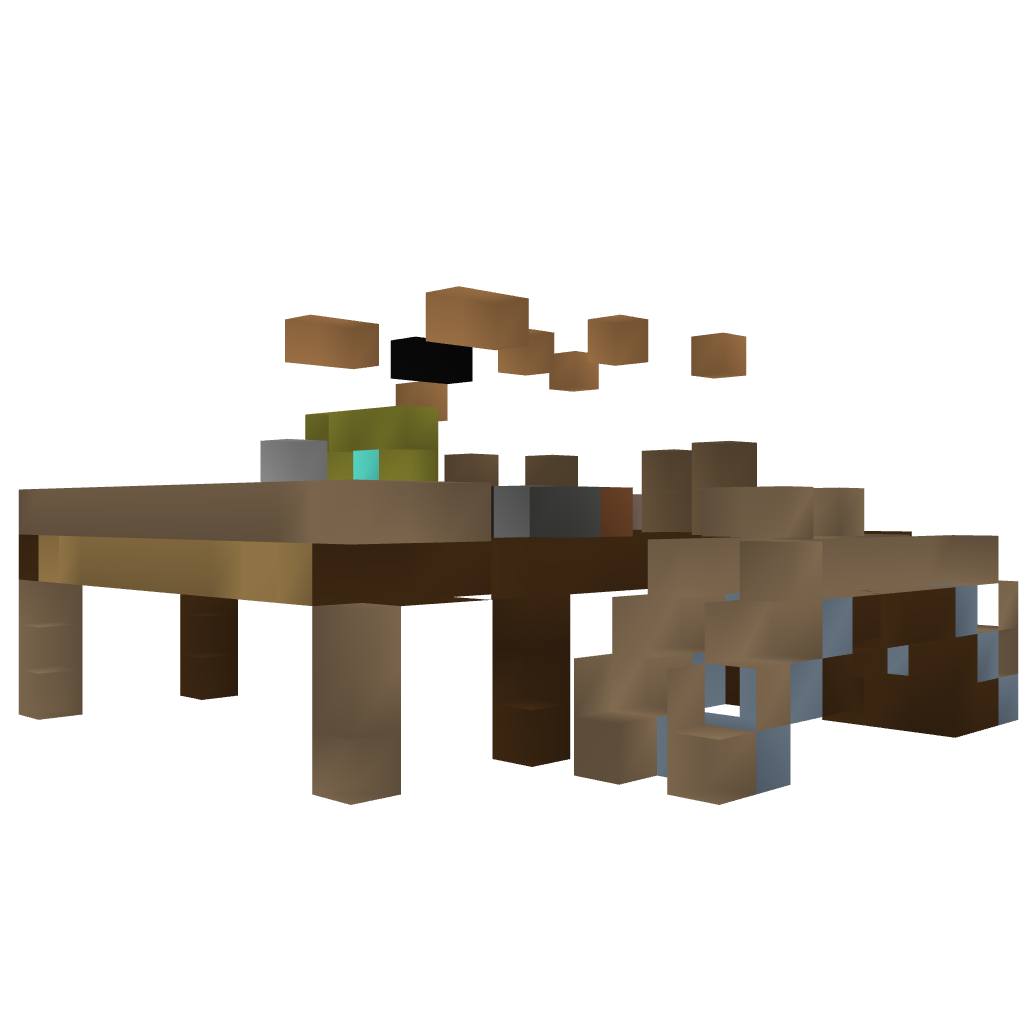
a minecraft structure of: shore house 1